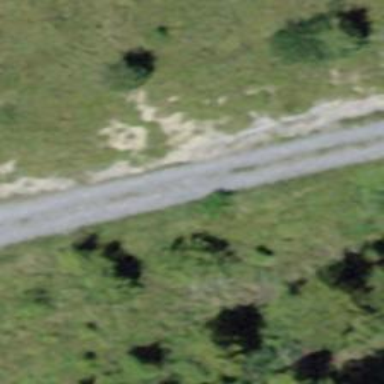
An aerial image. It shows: Service road designated for downhill activities.